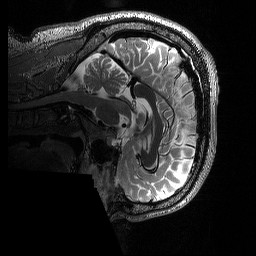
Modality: T2w
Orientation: sagittal
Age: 28
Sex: male
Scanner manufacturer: siemens
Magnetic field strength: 3 T
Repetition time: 3.2 s
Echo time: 0.564 s